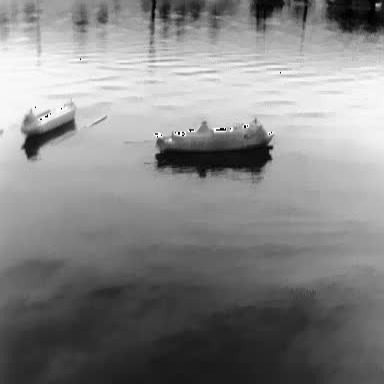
There are two objects shown in the infrared image, including a liner, and a container_ship.